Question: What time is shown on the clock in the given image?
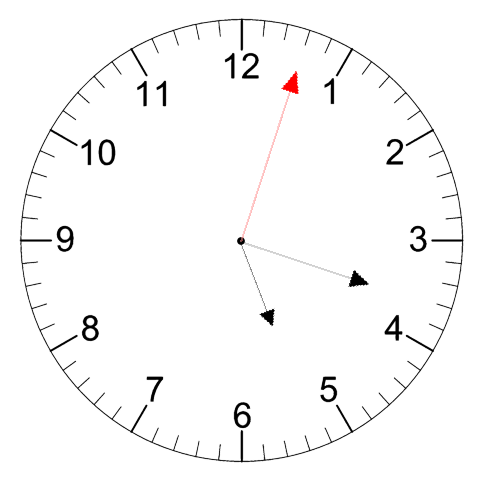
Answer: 05:18:03